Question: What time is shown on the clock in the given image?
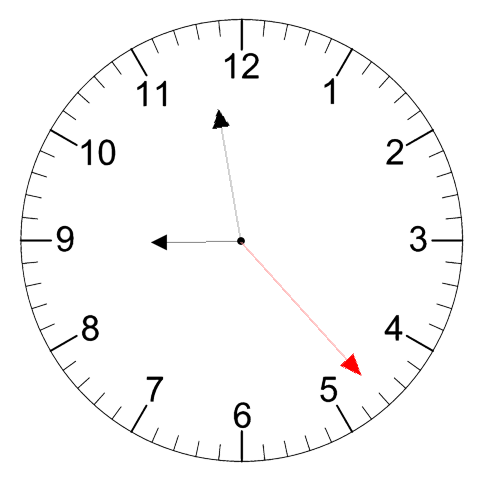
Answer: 08:58:23